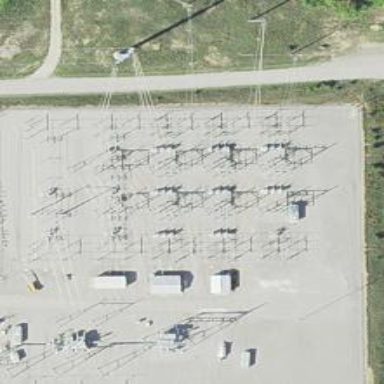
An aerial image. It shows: Switch used for power control.